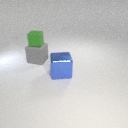
large gray rubber cube behind large blue metal cube